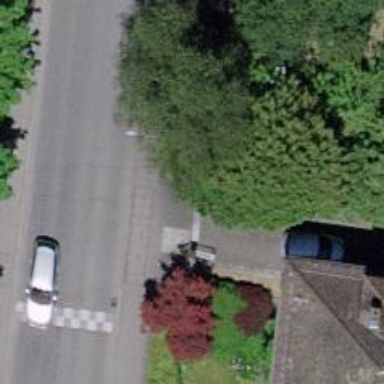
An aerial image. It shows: Driveway with no sidewalk.